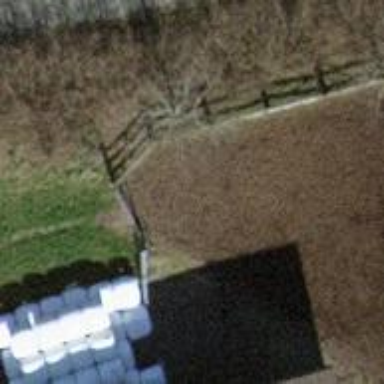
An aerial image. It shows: Hedge barrier.